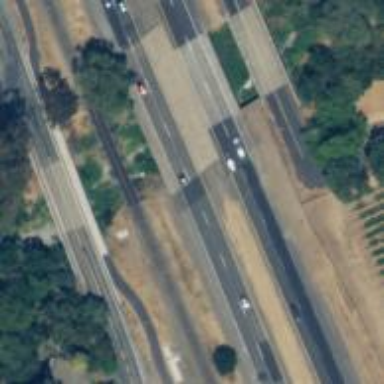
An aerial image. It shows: Primary highway expressway with bridge.